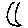
Label: moon